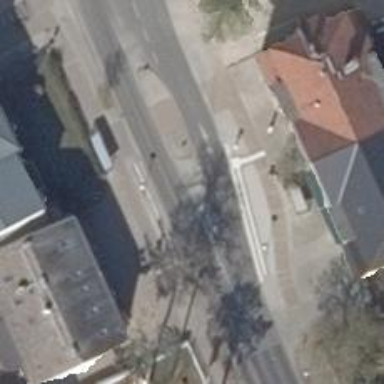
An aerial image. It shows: Secondary road with asphalt surface. There are separate sidewalks on both sides.